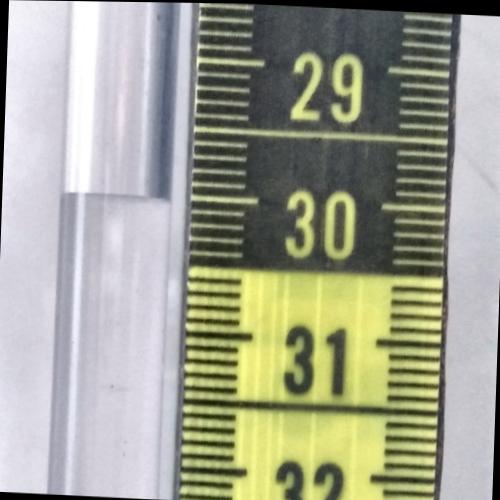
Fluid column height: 30.0 cm